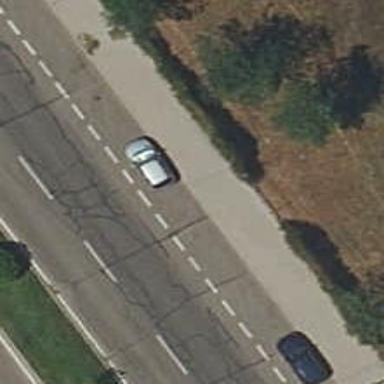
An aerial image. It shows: Kerb barrier.